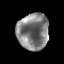
Tissue: prostate
Cell type: T cells
Senescence score: 0.2788
Nuclear area (px): 1124
Mean DAPI intensity: 127.942